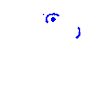
Particle: kaon